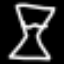
Label: hourglass